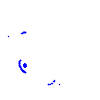
Particle: kaon